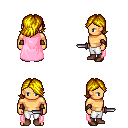
a pixel art fantasy rpg character, male body template, human, tanned skin, pink cape, white pants, blonde swoop hairstyle, cloth bracers, brown shoes, dagger, four views (front, back, left, right), 2x2 character sprite sheet, small pixel art, hard edges, no anti-aliasing